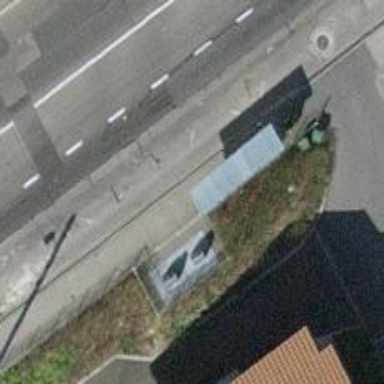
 serving as platform for public transportation."